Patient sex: F
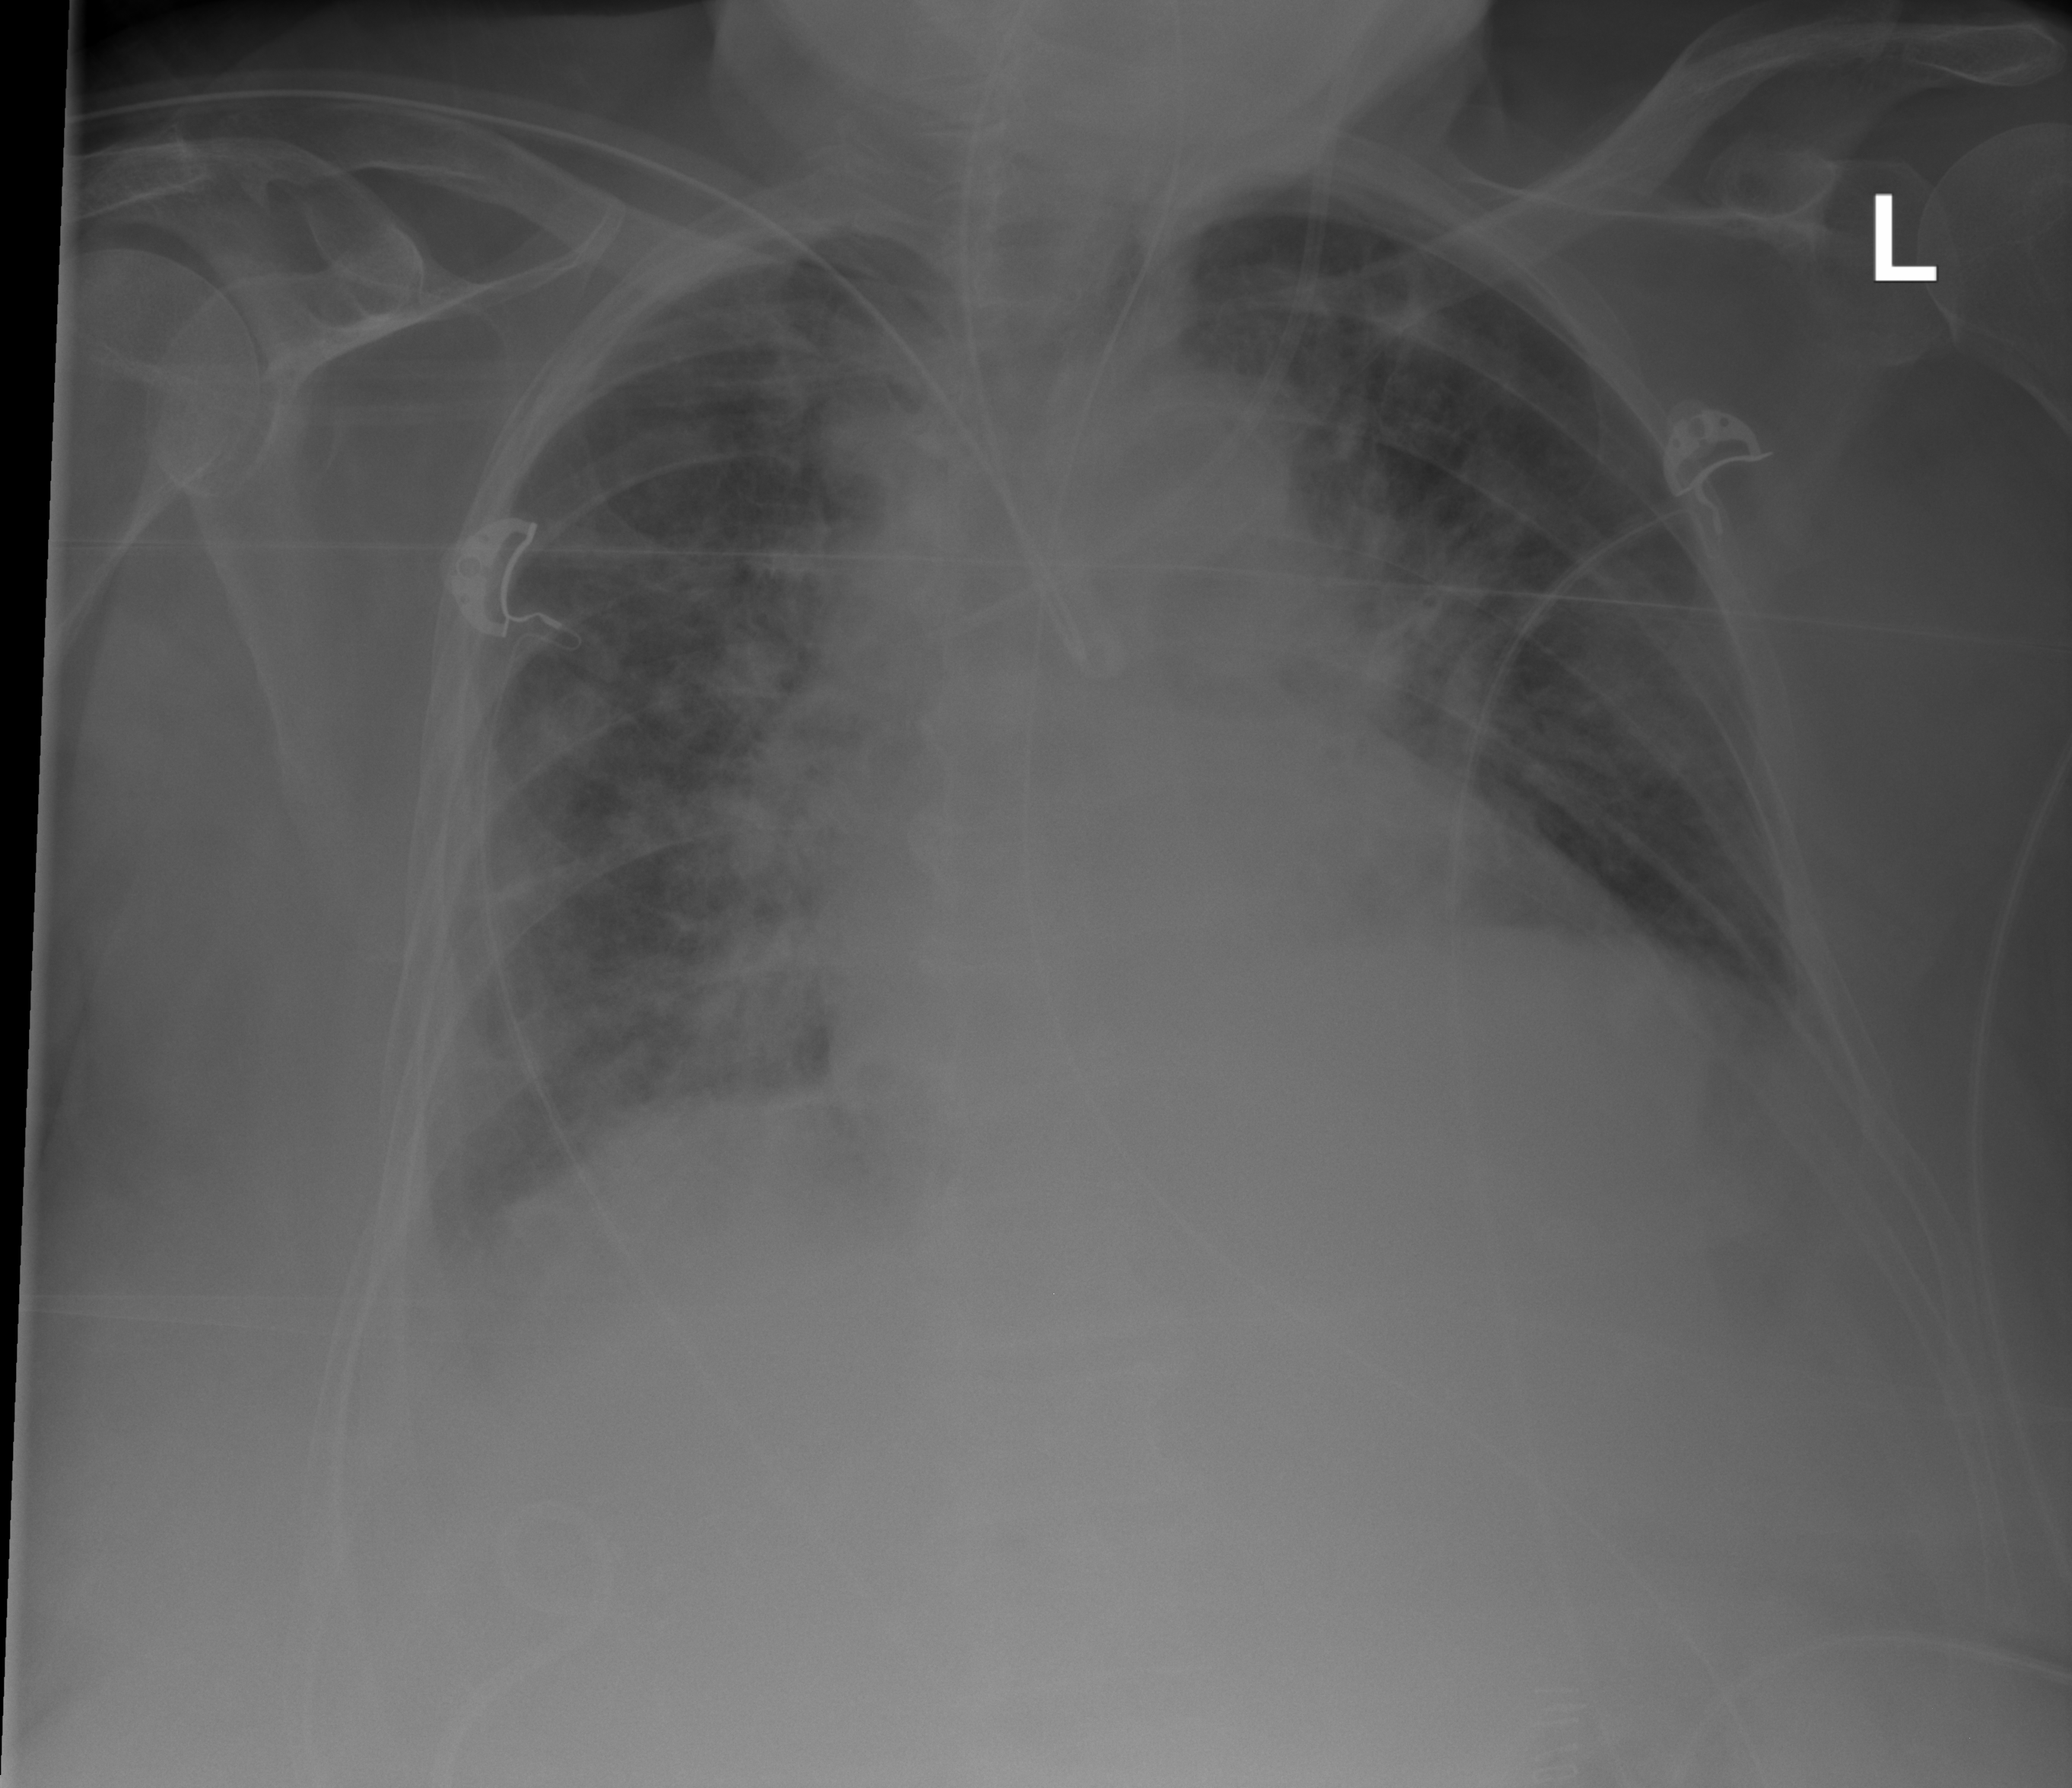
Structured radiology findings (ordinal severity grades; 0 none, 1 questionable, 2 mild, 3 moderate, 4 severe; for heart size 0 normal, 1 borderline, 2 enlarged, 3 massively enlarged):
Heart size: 1
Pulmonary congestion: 2
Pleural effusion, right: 2
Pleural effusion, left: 0
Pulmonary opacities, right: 2
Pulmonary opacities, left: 2
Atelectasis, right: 2
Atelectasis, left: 2